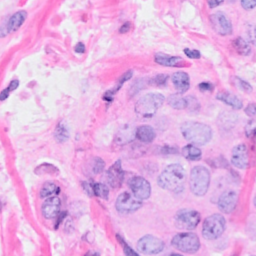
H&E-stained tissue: Breast